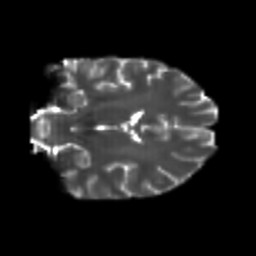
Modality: T2w
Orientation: coronal
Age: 23
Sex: female
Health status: healthy
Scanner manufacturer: philips
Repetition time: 7.387 s
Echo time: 0.08599 s